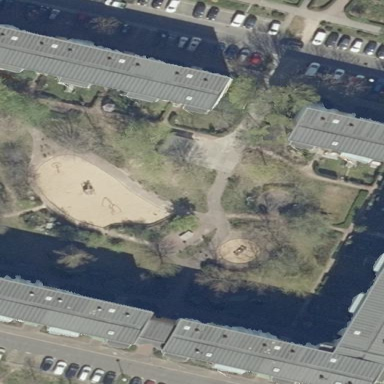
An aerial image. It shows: Playground area for leisure land.